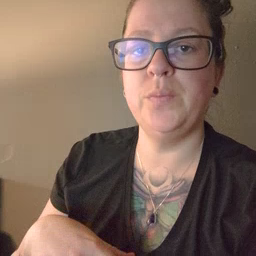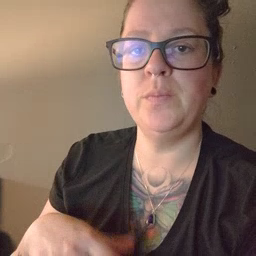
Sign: please